Question: Count the number of objects in the diagram.
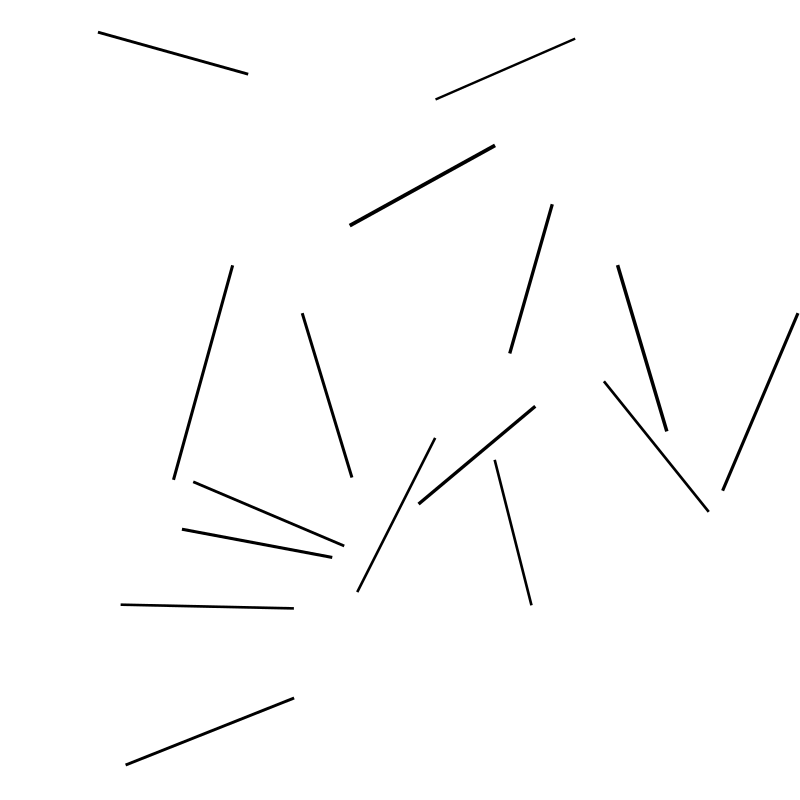
Answer: 16